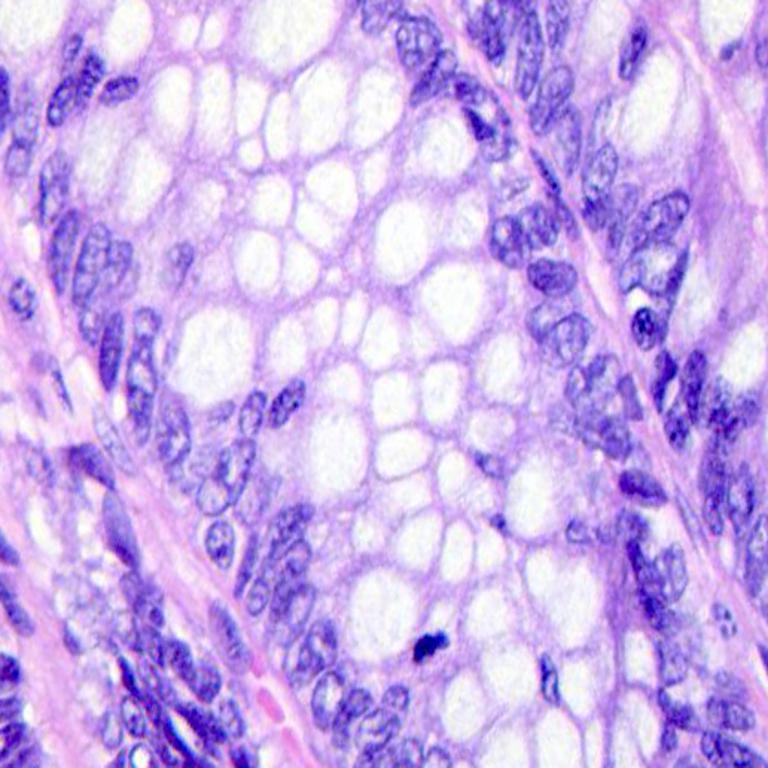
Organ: colon
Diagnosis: benign